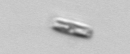
Label: pennate